Chest X-ray:
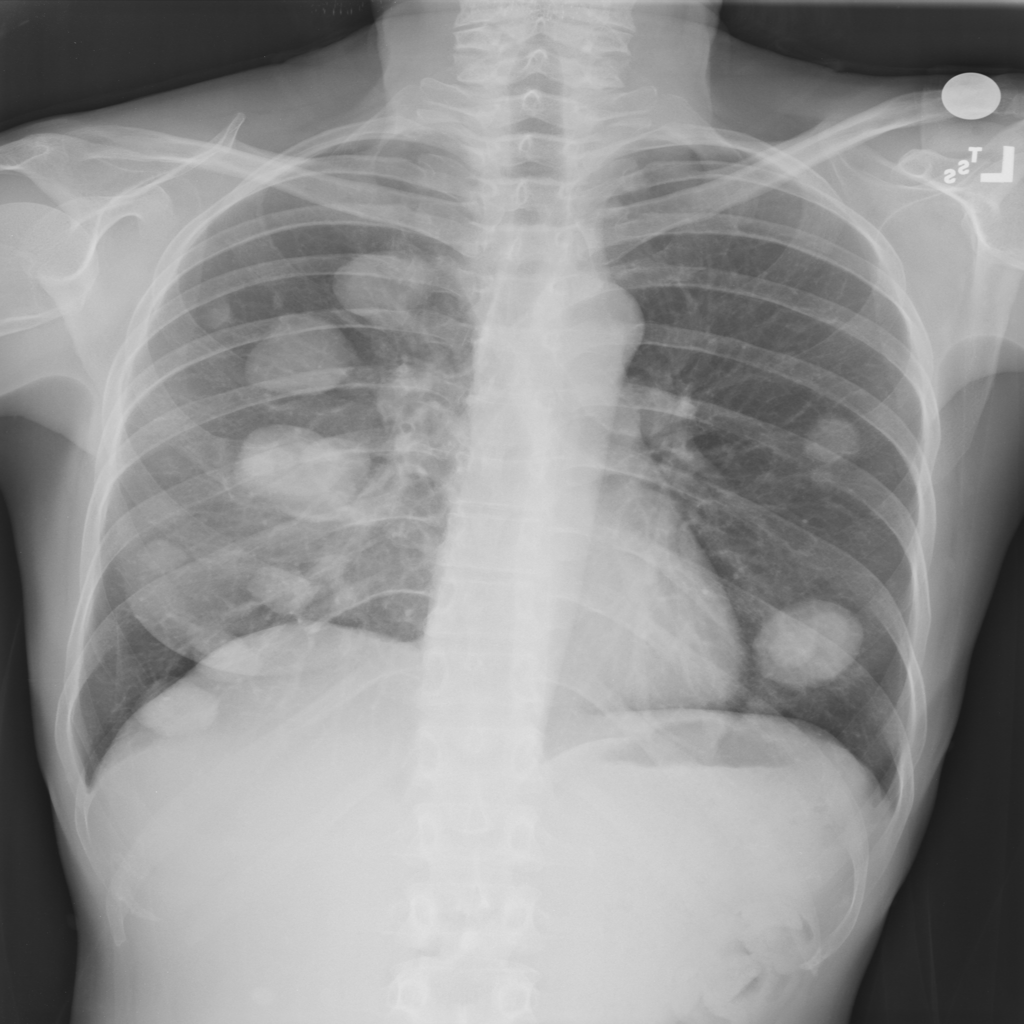
Findings: Diffuse Nodule
No abnormal finding: no